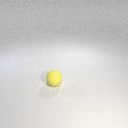
small yellow rubber sphere